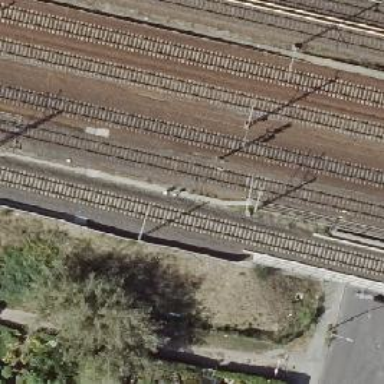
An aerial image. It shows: Railway signal.